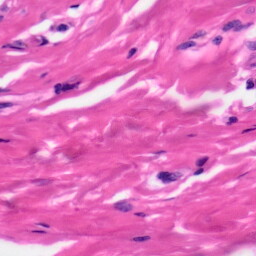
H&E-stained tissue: Skin